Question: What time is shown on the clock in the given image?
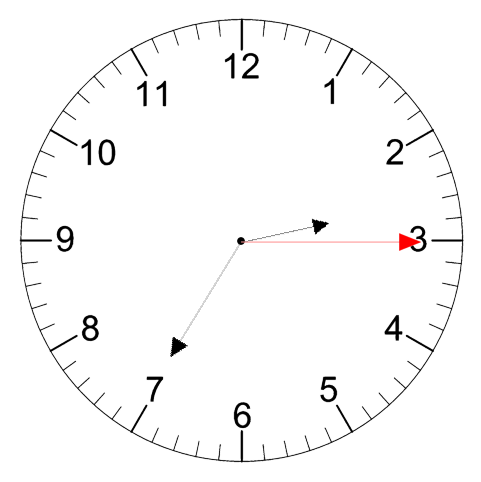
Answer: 02:35:15